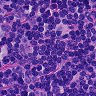
Metastatic tissue present: no